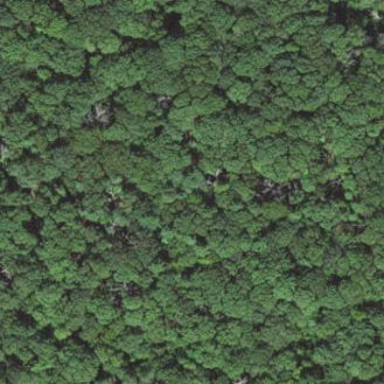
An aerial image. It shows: Mixed woodland area with various types of leaves.